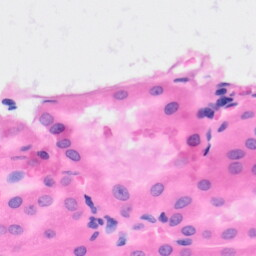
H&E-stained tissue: Kidney